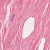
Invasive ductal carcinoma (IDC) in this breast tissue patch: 0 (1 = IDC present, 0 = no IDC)